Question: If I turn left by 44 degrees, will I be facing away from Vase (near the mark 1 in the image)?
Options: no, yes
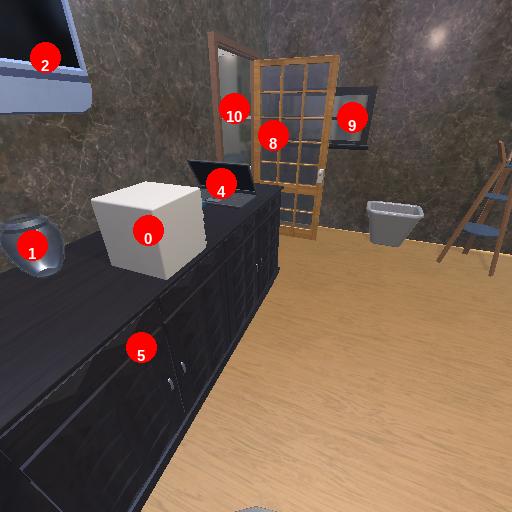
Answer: no